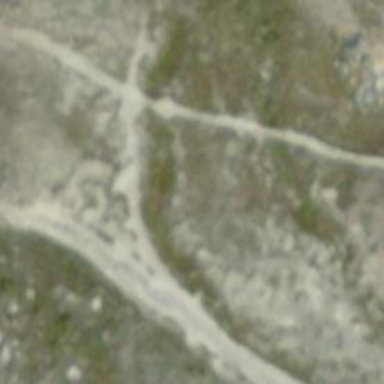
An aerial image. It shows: Path.